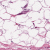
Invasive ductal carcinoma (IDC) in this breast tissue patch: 0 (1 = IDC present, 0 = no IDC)